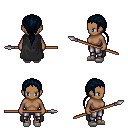
a pixel art fantasy rpg character, female body template, human, dark skin, black cape, metal pants, raven ponytail hairstyle, white slippers, spear, four views (front, back, left, right), 2x2 character sprite sheet, small pixel art, hard edges, no anti-aliasing